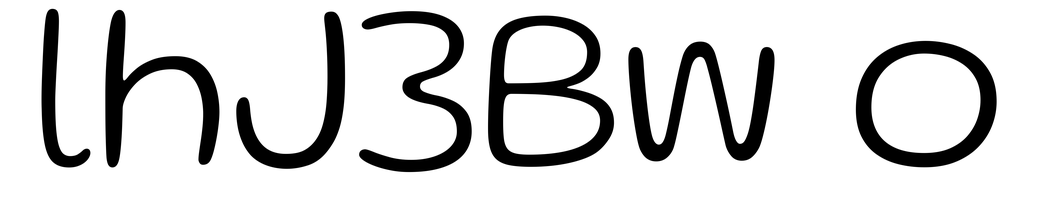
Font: Gluten_ExtraLight